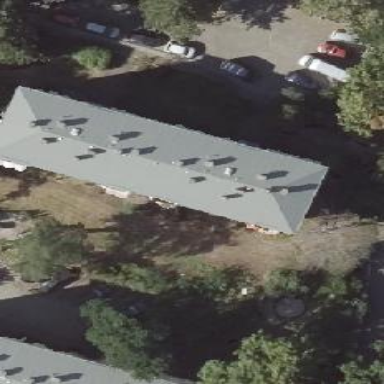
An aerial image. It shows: Apartment building with flat roof.